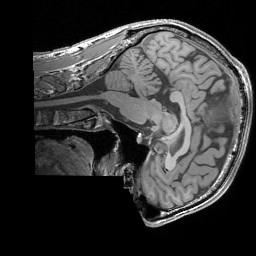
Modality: T1w
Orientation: sagittal
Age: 36
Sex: male
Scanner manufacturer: siemens
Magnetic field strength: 3 T
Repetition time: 1.83 s
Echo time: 0.00303 s